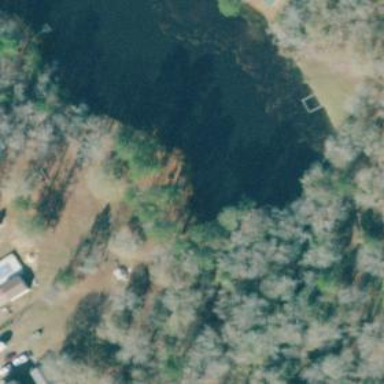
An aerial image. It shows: Reservoir.